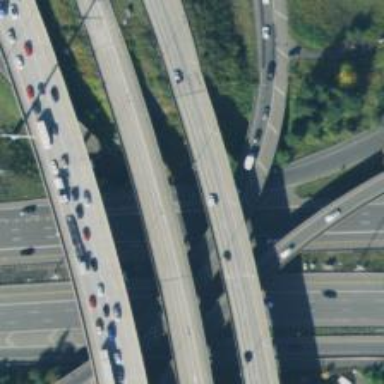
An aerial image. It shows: View of motorway.